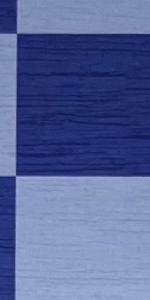
Label: Empty